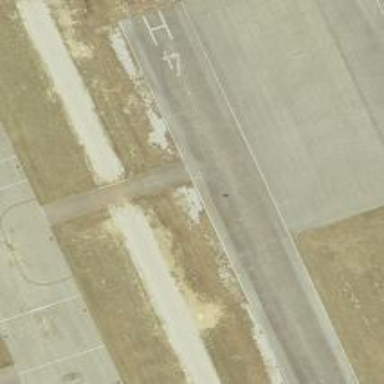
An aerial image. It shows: Runway surface made of asphalt at airport.